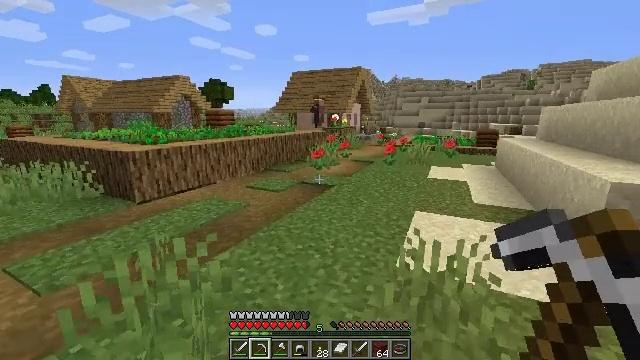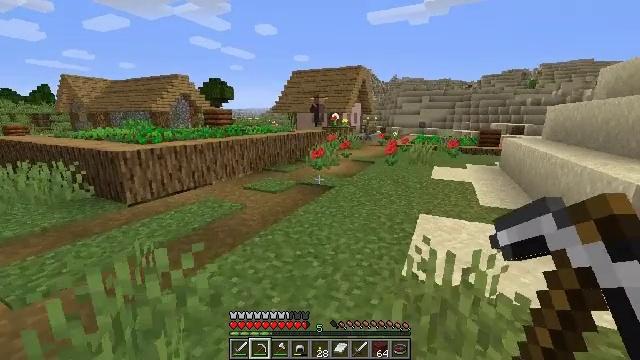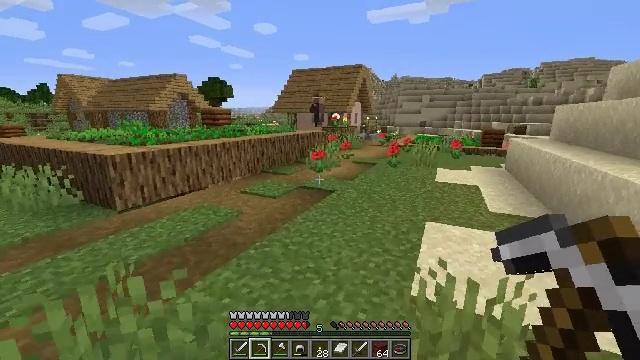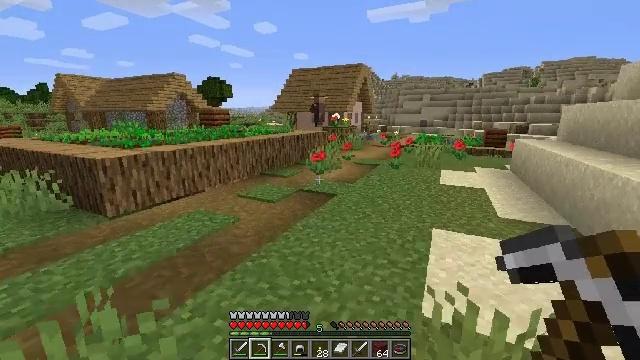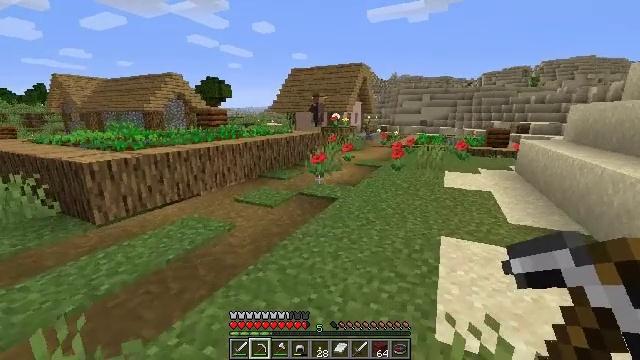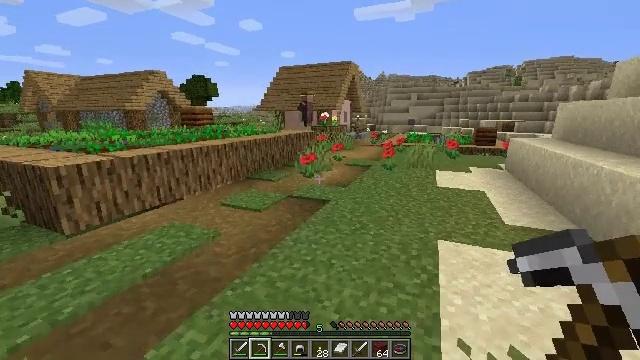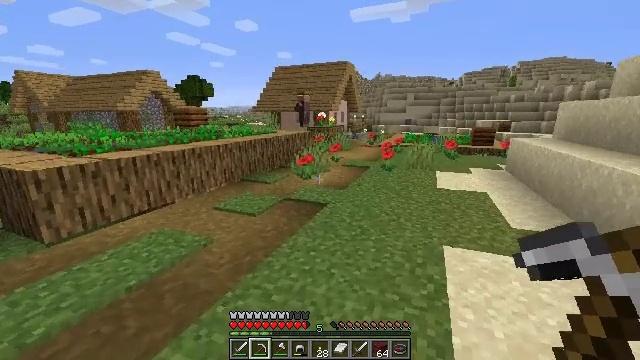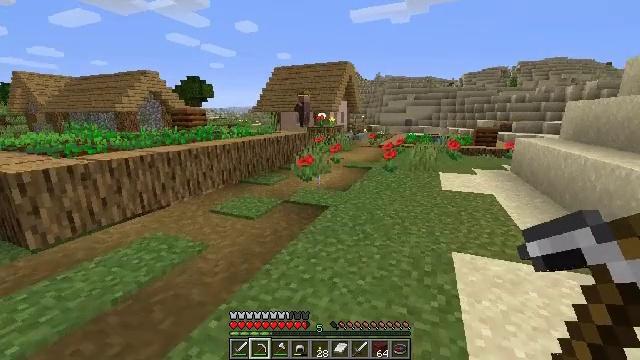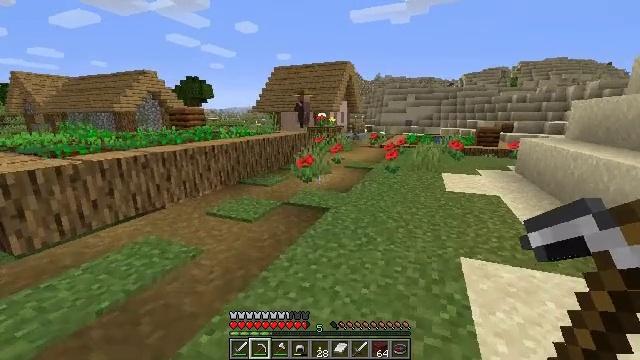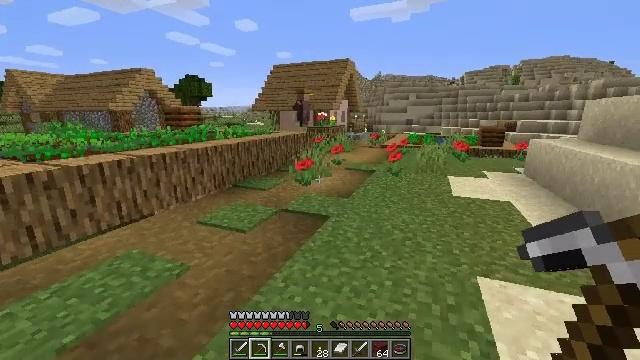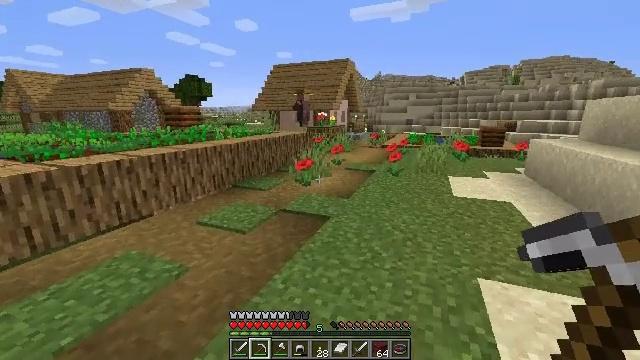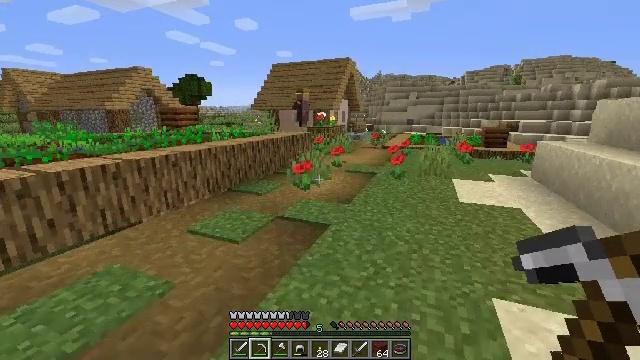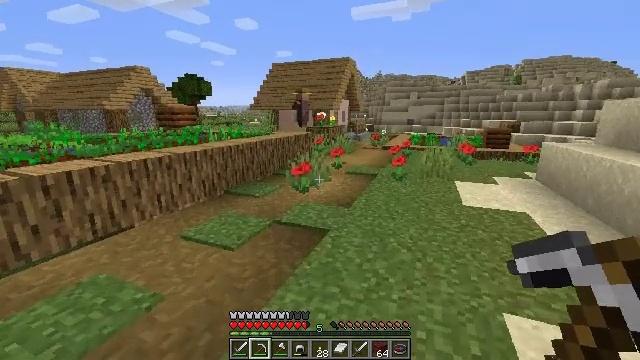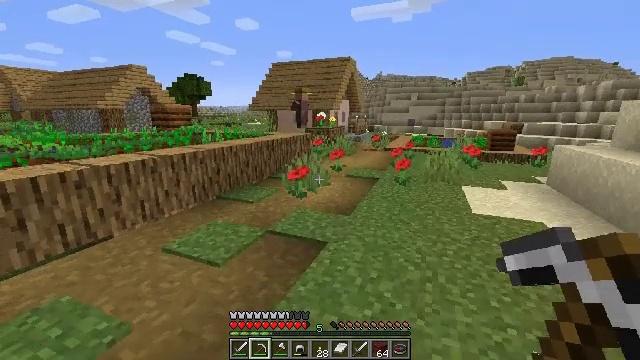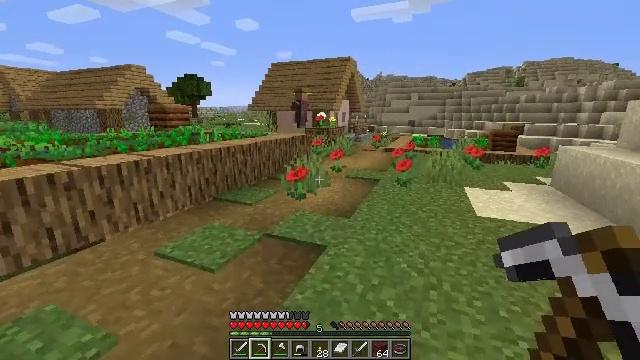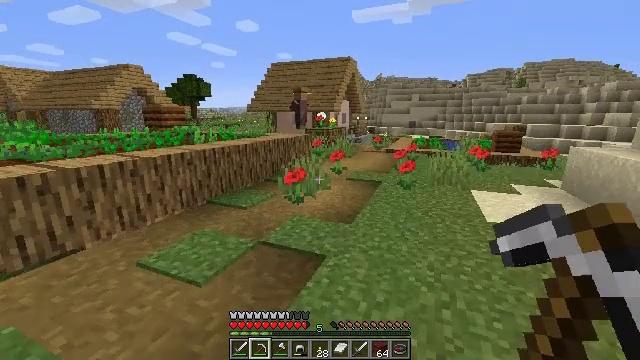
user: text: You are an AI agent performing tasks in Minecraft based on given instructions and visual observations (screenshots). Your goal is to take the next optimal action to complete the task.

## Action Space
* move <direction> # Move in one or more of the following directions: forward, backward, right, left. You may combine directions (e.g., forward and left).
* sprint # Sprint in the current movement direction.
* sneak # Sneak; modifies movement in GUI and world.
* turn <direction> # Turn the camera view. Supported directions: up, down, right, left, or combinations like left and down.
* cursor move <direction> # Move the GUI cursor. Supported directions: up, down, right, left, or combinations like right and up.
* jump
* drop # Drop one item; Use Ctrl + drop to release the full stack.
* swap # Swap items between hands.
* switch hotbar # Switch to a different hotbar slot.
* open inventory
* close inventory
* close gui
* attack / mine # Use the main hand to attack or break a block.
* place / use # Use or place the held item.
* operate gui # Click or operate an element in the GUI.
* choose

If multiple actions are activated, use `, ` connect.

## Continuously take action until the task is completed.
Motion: motion action
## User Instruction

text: Gather smooth stone from the ground.
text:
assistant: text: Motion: move forward
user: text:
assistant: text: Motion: move forward
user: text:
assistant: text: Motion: move forward
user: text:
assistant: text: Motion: move forward
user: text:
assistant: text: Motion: move forward, turn right
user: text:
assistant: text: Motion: move forward
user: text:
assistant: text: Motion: move forward
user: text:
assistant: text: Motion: move forward
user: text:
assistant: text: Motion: move forward
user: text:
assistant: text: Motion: move forward
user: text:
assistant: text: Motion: move forward
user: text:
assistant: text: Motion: move forward
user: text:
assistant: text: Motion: move forward
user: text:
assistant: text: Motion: move forward
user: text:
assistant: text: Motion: move forward
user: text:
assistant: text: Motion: move forward
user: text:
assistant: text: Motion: move forward
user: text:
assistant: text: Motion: move forward
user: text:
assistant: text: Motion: move forward
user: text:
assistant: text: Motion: move forward
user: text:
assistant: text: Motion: move forward
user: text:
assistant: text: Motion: move forward, turn right and down
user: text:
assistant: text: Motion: move forward, turn right and down
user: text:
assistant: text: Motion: move forward
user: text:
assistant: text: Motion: move forward
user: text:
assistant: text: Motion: move forward
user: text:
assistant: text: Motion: move forward
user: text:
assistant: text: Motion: move forward
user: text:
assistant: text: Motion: move forward
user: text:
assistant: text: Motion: move forward